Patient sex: M
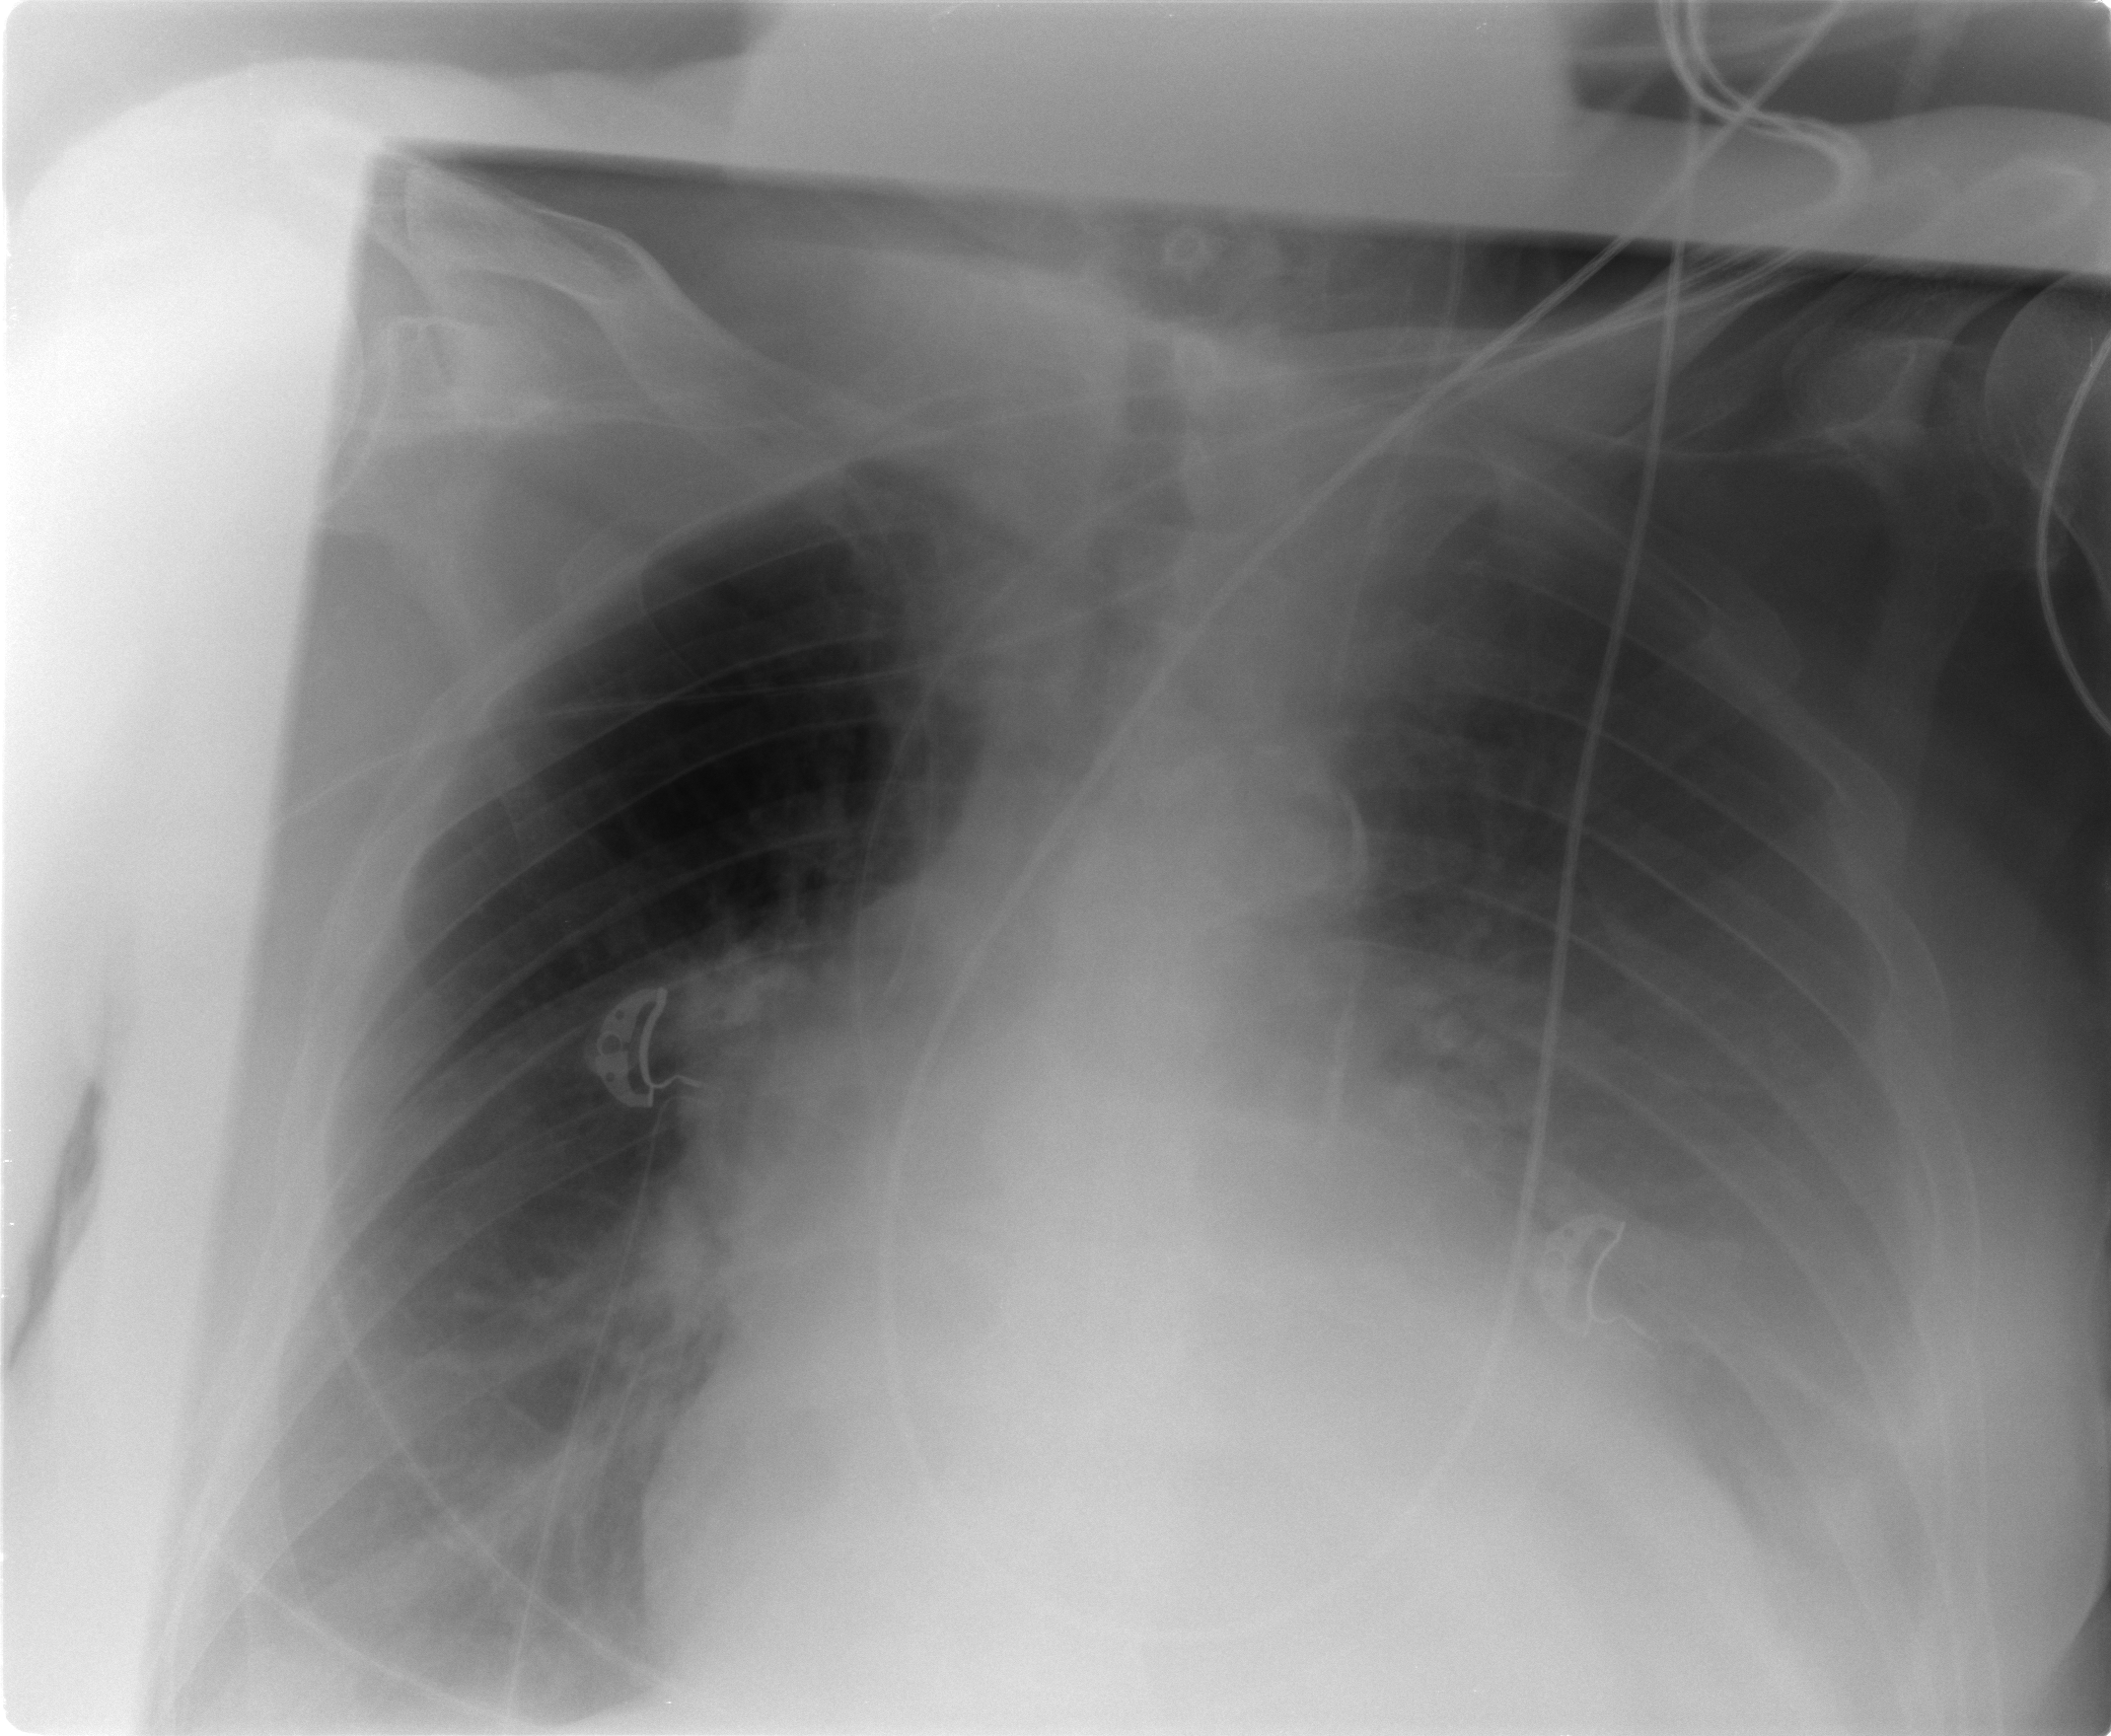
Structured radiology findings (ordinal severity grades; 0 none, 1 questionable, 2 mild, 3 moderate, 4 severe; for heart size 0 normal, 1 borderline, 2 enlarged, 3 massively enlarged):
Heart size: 2
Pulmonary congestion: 2
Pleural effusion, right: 2
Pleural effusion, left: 3
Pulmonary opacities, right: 0
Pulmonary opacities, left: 2
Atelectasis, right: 2
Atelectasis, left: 2